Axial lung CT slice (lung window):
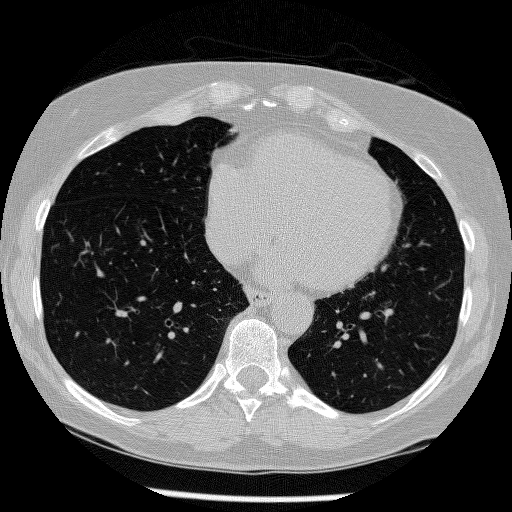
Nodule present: yes
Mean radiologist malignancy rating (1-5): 3